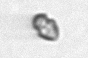
Label: Heterocapsa_rotundata